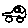
Label: car